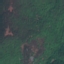
Land use / land cover class: Forest